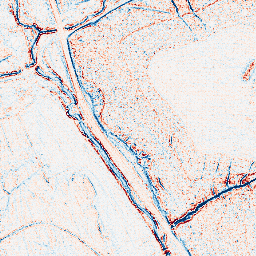
Category: edge_preserving
Decomposition family: anisotropic_diffusion
Decomposition parameters: iterations: 5
kappa: 10
gamma: 0.05
Upsampling method: sinc_blackman
Upsampling parameters: scale: 2
kernel_size: 4
Upsampling scale: 2